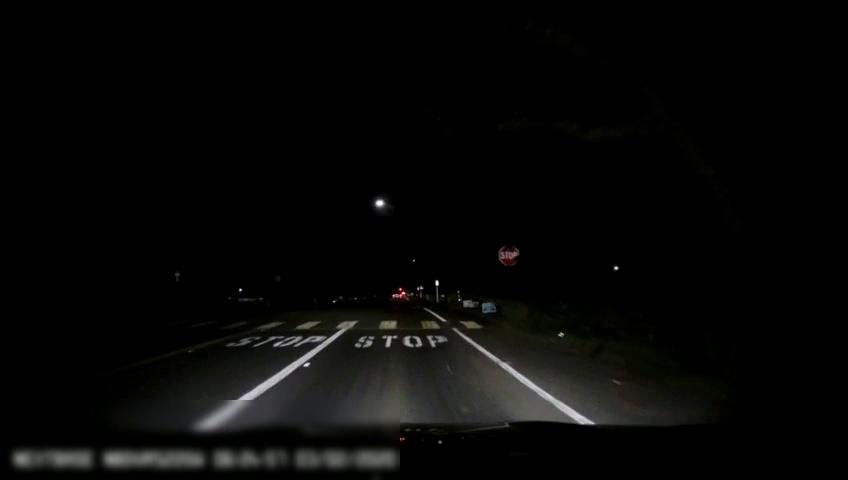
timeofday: Night
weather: Other
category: Drivable Space
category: Vehicles | Car
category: Lanes | Current Lane
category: Lanes | Opposite Lane
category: Lanes | Current Lane
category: Traffic | Signs